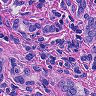
Metastatic tissue present: yes